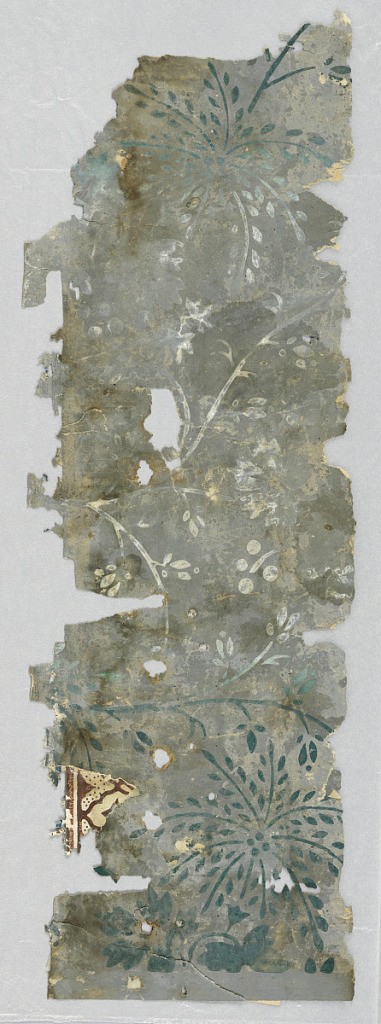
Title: Sidewall - fragment
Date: ca. 1820–80
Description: Sprigs of foliage shading from green to white.